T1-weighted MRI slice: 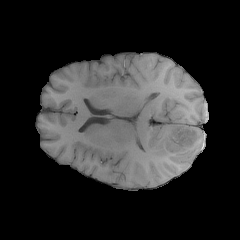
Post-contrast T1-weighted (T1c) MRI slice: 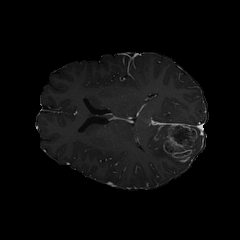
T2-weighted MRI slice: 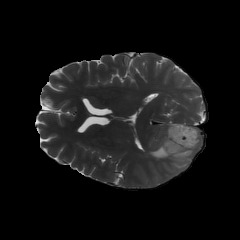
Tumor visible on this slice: yes